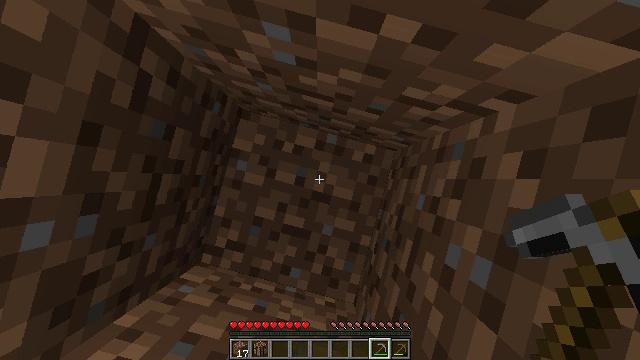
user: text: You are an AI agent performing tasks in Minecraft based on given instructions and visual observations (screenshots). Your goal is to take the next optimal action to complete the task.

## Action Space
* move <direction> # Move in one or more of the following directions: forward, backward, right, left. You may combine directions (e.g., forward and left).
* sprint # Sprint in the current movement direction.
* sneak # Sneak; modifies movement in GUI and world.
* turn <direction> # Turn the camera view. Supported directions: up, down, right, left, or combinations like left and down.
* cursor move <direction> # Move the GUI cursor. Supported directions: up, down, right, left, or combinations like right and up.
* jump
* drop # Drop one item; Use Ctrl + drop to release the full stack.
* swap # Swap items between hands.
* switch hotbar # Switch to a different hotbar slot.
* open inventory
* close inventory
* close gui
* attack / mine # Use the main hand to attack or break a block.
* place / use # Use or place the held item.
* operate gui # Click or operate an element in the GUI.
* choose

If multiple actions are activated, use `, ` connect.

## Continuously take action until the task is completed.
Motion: motion action
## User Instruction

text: Gather dirt.
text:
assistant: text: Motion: no_op
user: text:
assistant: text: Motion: no_op
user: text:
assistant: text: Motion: no_op
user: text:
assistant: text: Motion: no_op
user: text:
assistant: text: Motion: no_op
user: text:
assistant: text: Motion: no_op
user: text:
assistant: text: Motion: no_op
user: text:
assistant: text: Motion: no_op
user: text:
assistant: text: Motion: no_op
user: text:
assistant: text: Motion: no_op
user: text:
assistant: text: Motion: no_op
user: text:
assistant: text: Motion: no_op
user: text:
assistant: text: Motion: no_op
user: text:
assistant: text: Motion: no_op
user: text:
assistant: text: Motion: no_op
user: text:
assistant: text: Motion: no_op
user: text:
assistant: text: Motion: no_op
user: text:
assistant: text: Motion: no_op
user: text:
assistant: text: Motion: no_op
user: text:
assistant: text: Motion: no_op
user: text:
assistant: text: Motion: no_op
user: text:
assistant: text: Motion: no_op
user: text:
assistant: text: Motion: no_op
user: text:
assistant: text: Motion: no_op
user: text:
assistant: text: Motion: no_op
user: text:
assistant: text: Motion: no_op
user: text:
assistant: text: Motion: no_op
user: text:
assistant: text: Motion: no_op
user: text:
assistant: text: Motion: no_op
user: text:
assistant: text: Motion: no_op